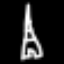
Label: The Eiffel Tower